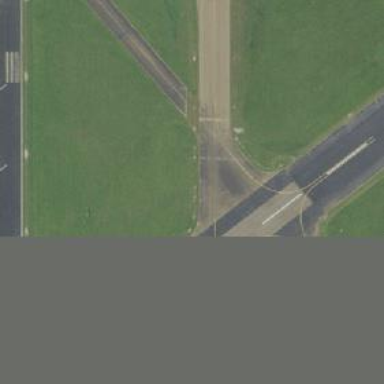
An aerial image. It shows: View of taxiway at the airport.